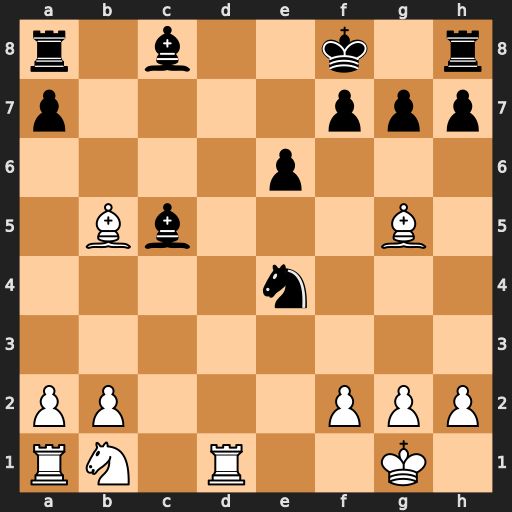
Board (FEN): r1b2k1r/p4ppp/4p3/1Bb3B1/4n3/8/PP3PPP/RN1R2K1
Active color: w
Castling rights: -
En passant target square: -
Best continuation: Rd8#